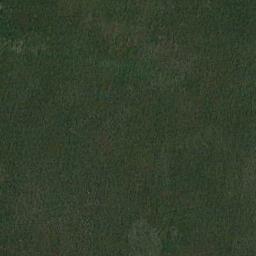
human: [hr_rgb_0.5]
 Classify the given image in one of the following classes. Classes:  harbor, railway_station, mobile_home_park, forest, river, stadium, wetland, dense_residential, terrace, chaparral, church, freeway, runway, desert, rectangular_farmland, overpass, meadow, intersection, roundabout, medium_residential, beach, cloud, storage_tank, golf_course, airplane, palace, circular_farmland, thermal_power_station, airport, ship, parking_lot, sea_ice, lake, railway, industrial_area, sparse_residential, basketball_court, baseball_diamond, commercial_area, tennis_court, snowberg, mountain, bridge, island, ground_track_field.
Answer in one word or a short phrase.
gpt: meadow